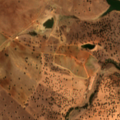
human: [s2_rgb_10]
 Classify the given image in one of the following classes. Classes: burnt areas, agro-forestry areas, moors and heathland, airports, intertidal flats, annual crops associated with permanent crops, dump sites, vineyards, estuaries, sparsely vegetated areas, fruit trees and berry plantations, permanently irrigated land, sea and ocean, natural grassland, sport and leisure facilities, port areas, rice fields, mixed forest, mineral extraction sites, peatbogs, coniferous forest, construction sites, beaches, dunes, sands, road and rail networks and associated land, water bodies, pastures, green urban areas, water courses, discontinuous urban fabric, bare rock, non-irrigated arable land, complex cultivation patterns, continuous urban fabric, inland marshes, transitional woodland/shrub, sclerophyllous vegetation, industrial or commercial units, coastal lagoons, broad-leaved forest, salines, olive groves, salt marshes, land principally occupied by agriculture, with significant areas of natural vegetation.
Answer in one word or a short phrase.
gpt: non-irrigated arable land, olive groves, agro-forestry areas, broad-leaved forest